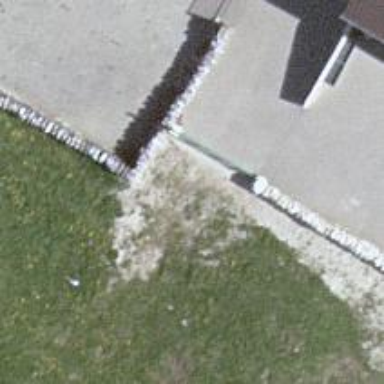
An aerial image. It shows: Wall barrier.